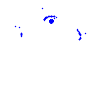
Particle: electron